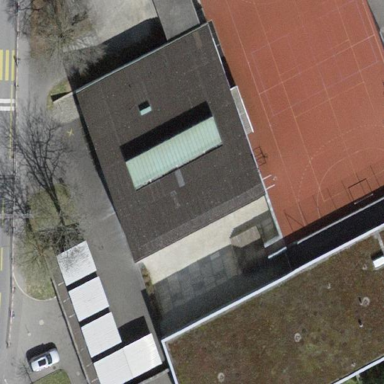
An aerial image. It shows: School building.